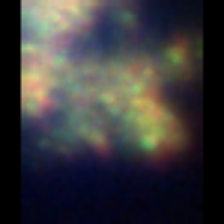
Taxon: Unknown_full_image
Group: Unknown